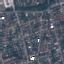
Label: Residential